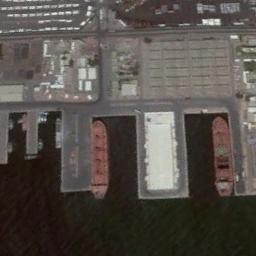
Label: ship